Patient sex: M
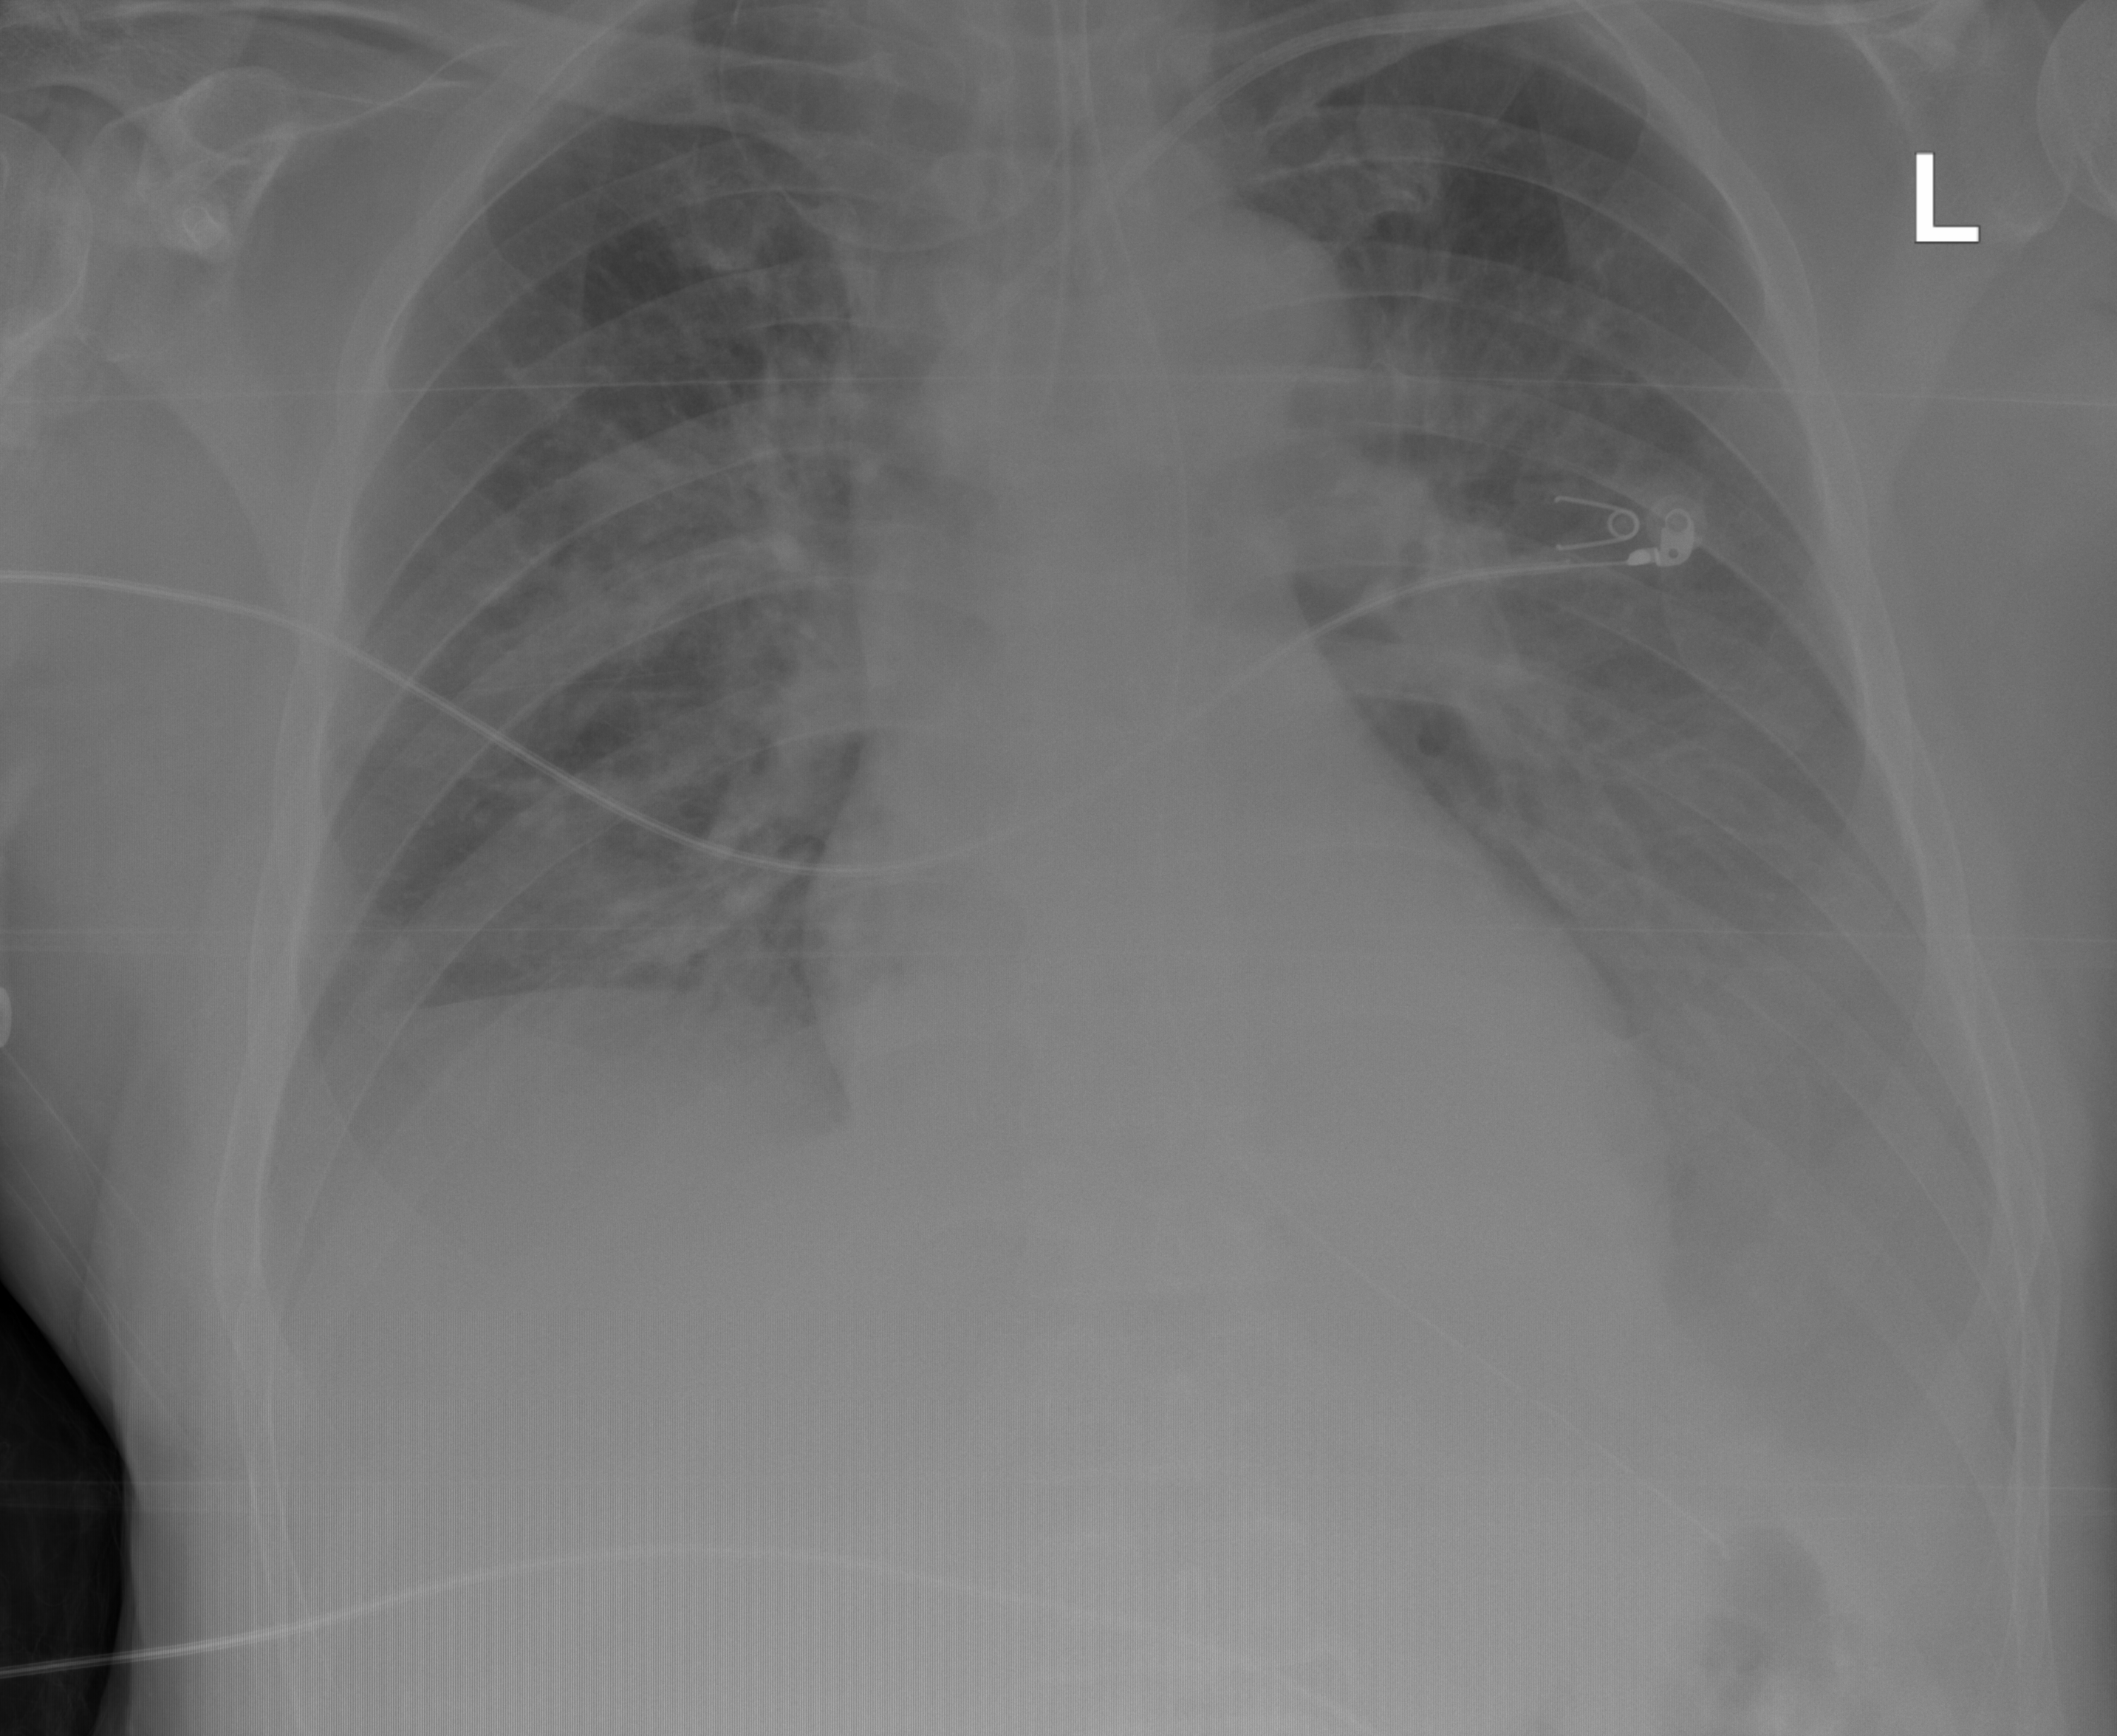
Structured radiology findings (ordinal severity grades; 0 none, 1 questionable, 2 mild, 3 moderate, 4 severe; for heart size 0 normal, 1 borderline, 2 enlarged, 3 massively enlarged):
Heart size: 1
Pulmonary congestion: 1
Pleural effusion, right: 1
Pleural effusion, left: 3
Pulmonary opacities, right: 1
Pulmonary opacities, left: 1
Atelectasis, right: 1
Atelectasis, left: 2